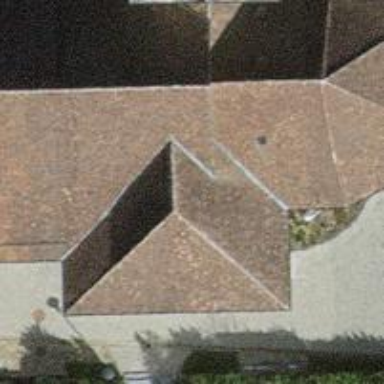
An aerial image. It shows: Building with ridged roof.